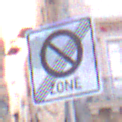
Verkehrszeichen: EndeEingeschraenktesHalteverbotZone
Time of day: SunriseSunset
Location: Outdoor (Urban)
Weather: PartlyCloudy
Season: NotSpecified
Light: Natural